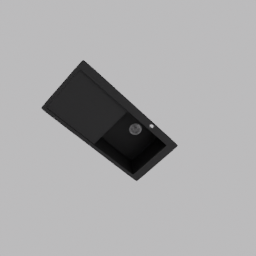
Label: appliances